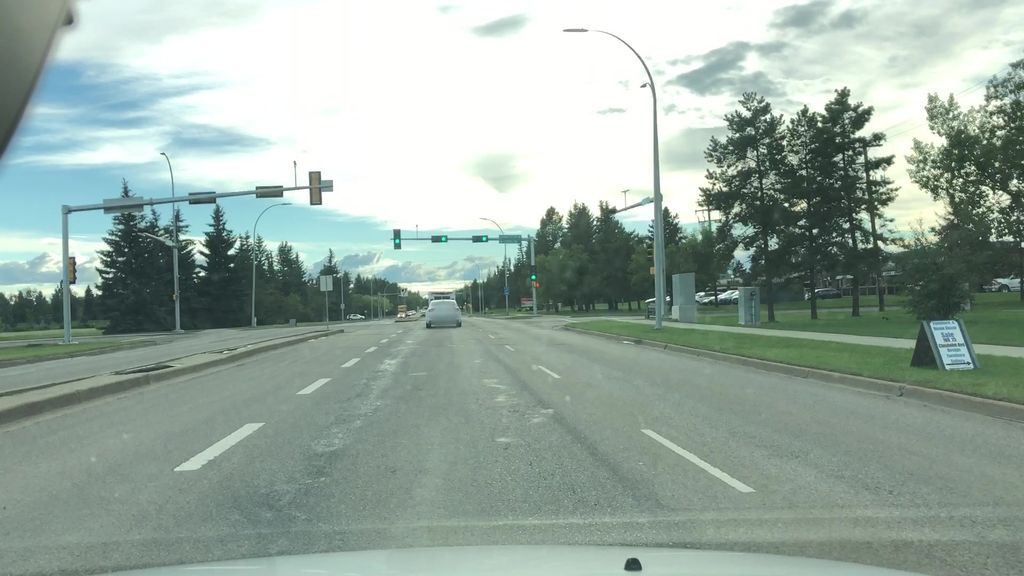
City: edmonton